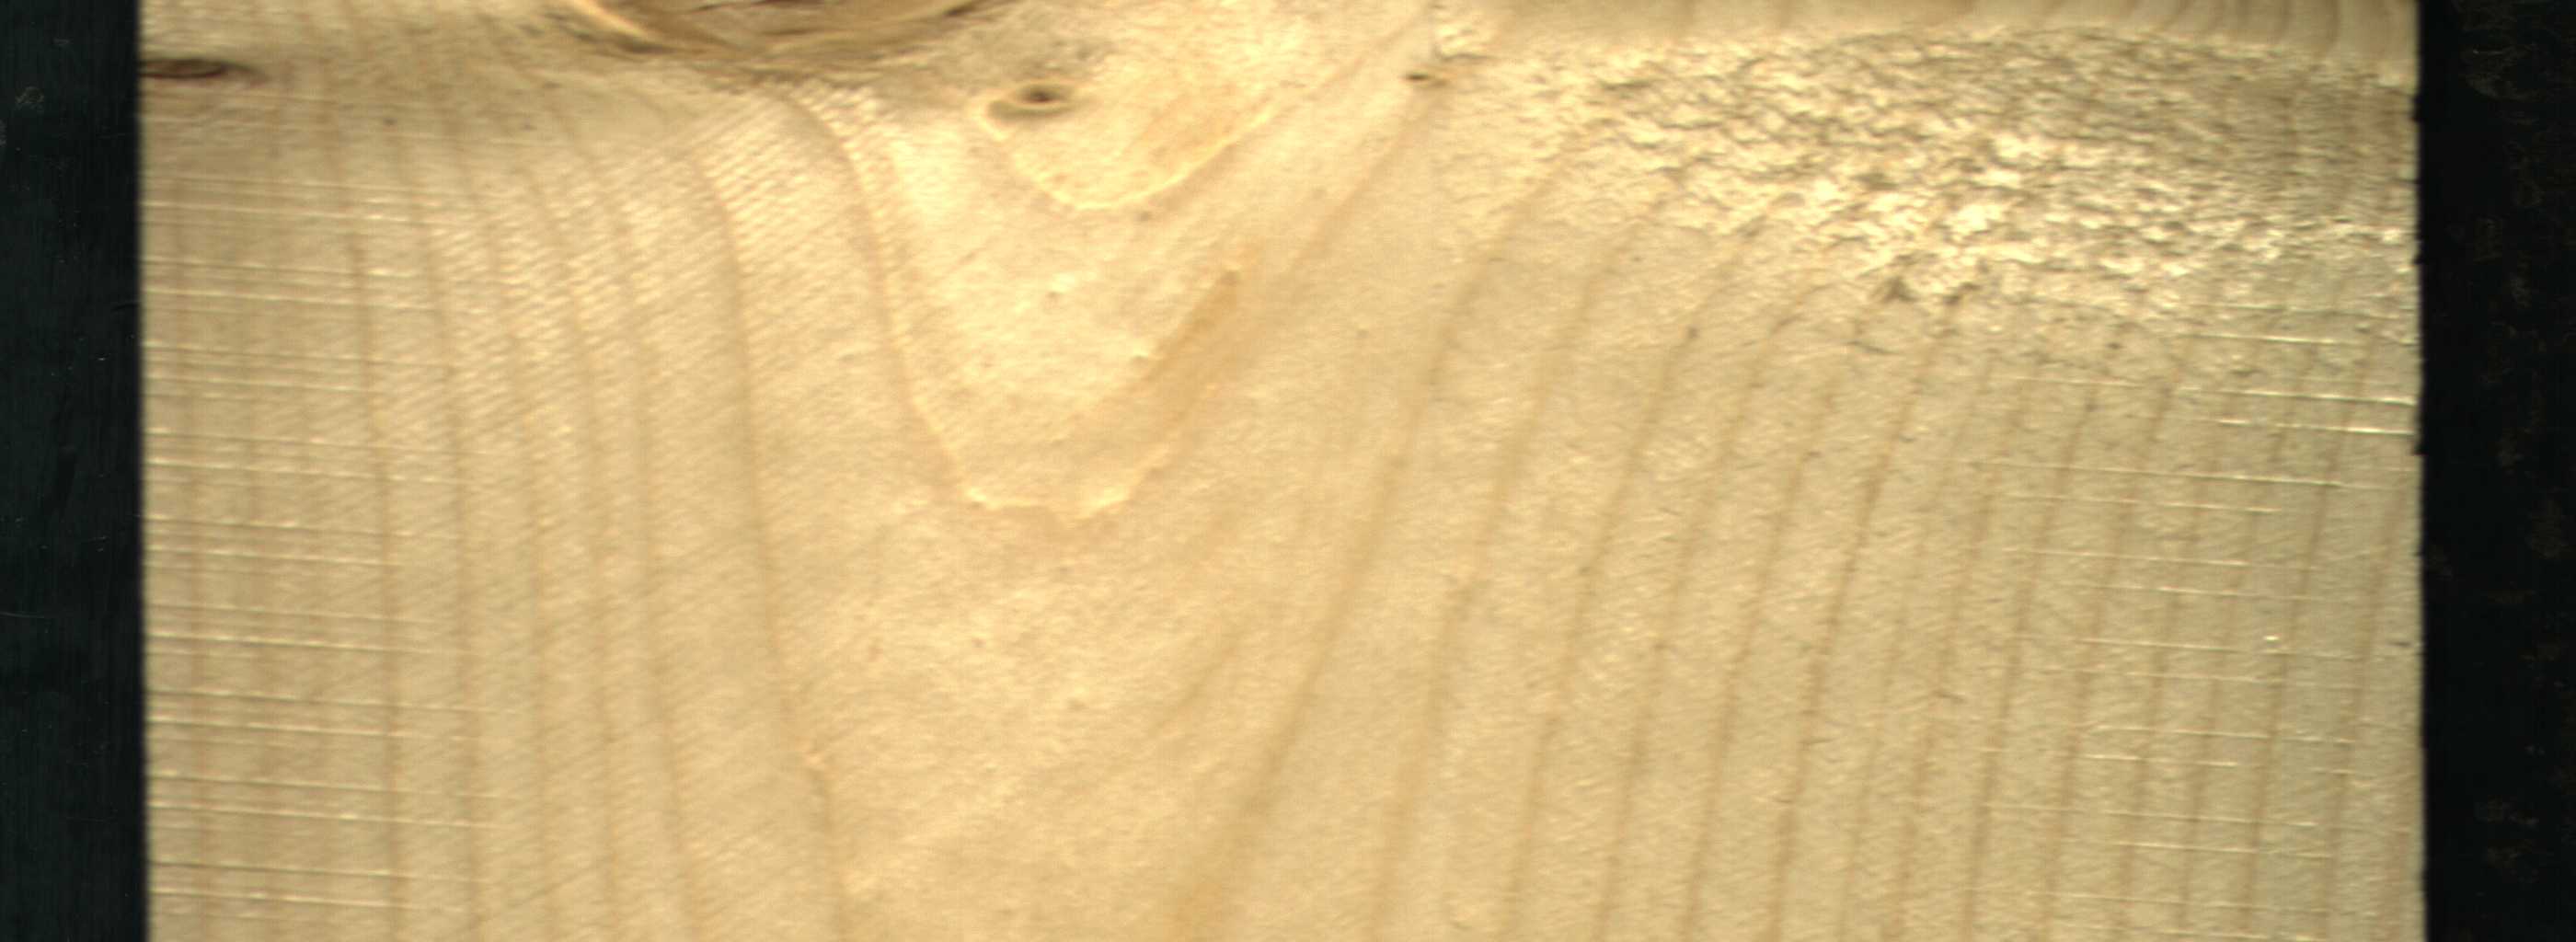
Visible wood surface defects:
Dead_Knot
Live_Knot
Live_Knot